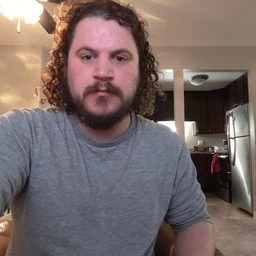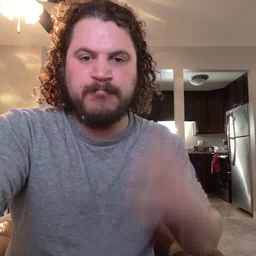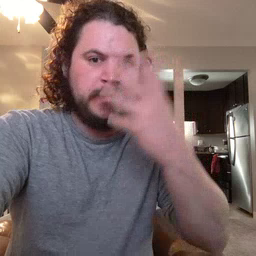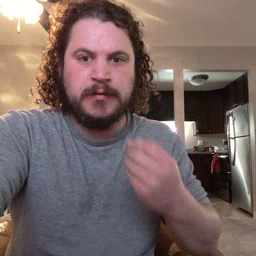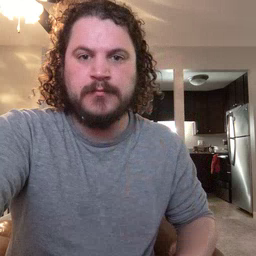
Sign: pretty